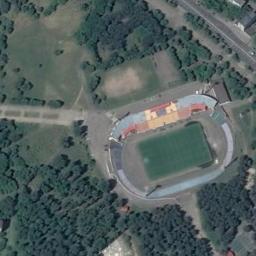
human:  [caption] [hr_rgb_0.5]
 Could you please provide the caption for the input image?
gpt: The stadium is on the grass next to some trees .

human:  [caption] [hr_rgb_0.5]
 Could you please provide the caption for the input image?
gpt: There are many trees around the stadium .

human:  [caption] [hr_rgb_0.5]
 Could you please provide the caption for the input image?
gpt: Many cars were parked on one side of the stadium .

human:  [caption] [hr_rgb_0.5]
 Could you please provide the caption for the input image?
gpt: Square gym surrounded by forest .

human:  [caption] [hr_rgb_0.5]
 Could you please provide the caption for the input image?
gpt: There are many green trees around the stadium .